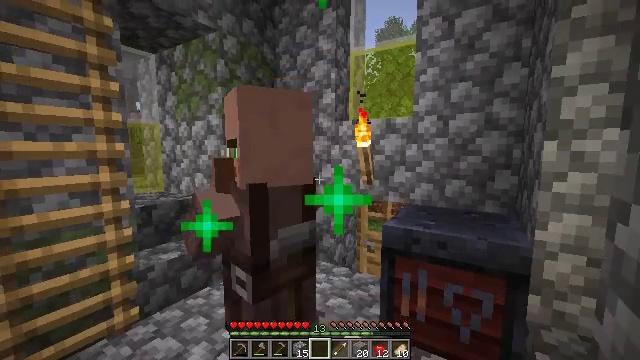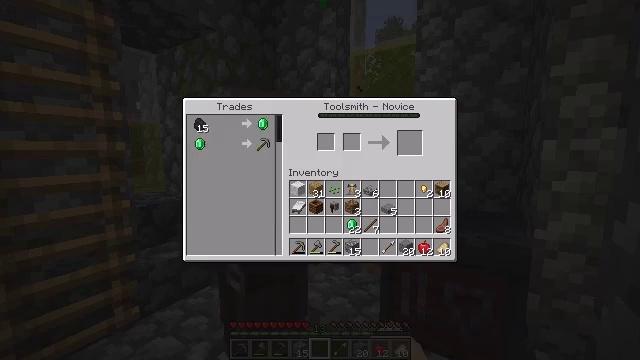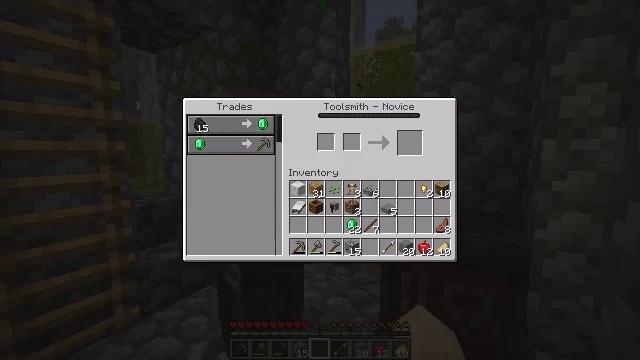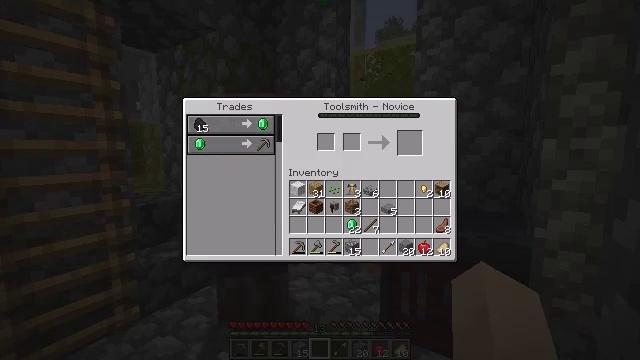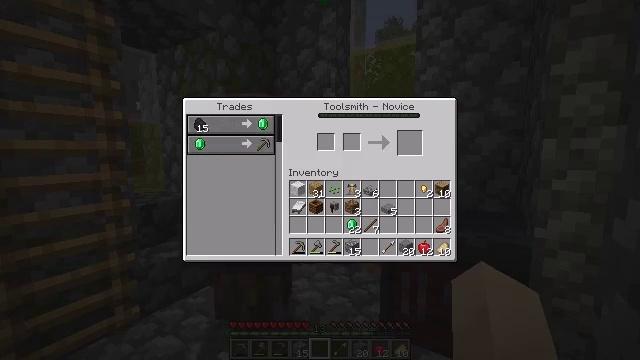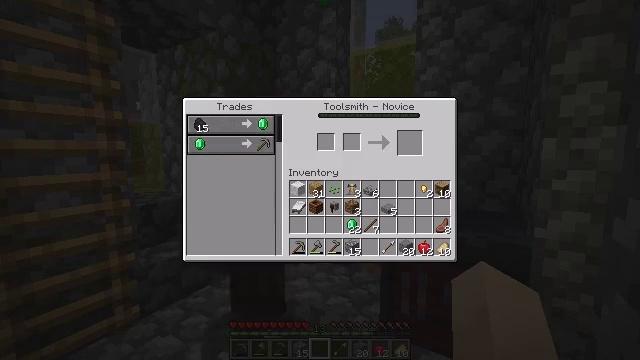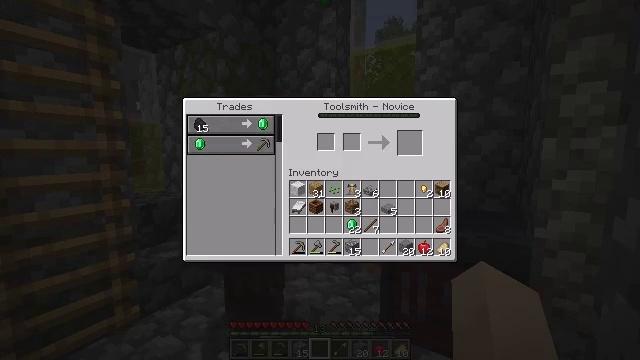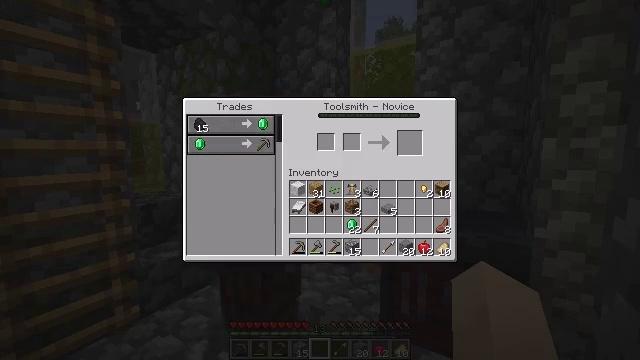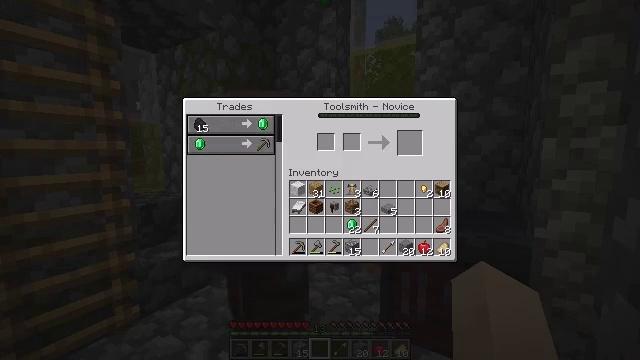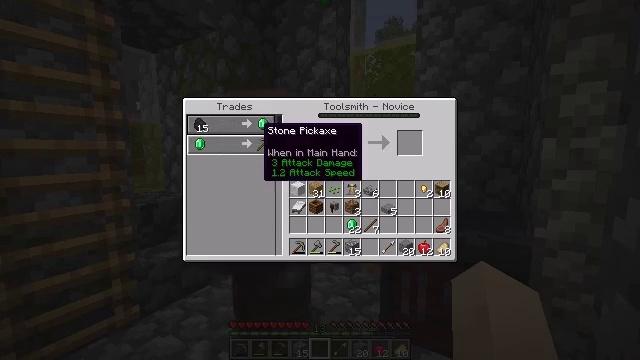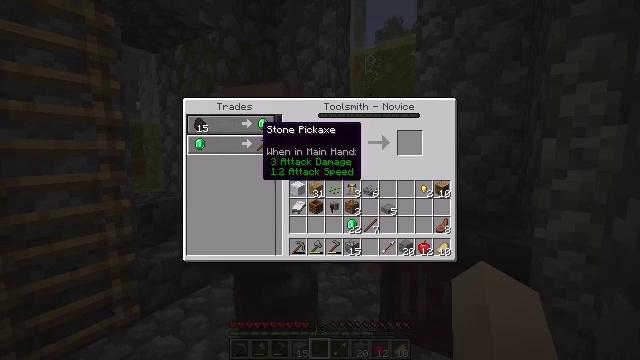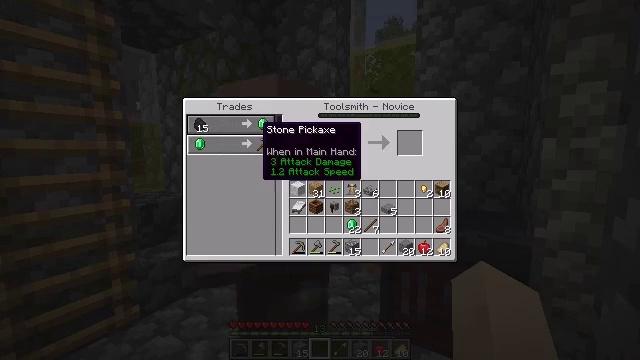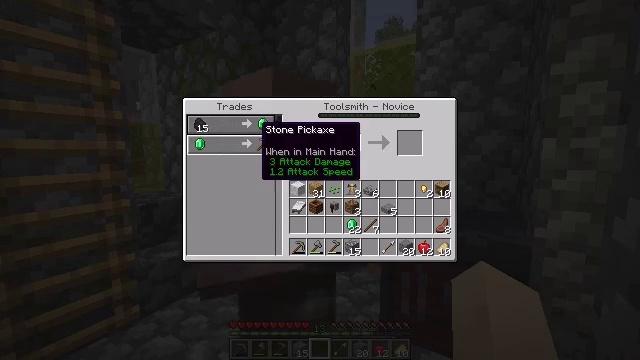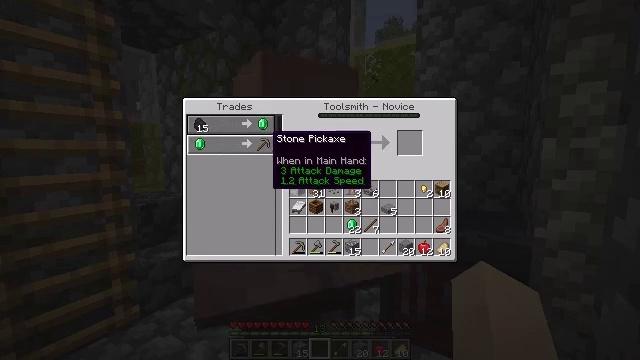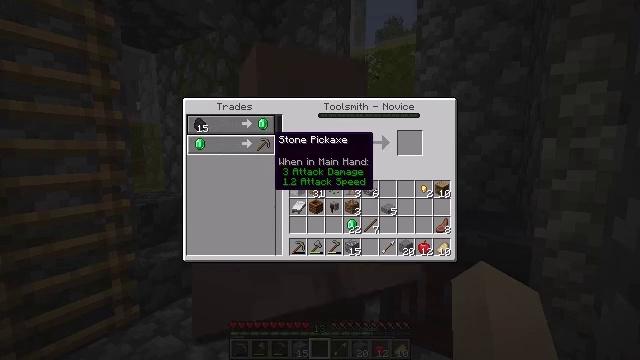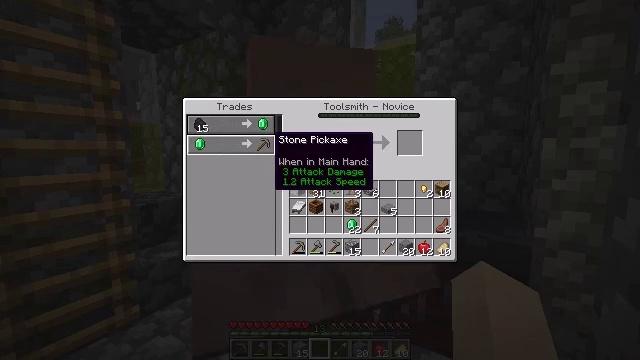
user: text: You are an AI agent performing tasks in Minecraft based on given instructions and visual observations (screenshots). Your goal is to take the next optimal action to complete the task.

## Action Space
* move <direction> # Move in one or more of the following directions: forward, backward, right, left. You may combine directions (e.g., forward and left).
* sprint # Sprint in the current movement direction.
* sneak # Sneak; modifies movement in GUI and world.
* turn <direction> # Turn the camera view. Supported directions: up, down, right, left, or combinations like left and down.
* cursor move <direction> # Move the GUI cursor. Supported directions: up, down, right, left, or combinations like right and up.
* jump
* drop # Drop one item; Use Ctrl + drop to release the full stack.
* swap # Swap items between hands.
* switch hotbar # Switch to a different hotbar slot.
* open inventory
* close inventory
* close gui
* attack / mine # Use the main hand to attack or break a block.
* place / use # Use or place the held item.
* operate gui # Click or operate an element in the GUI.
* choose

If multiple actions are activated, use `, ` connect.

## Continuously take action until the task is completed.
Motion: motion action
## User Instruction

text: Attack the smithing table to collect it.
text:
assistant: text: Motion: cursor move left and up, open gui
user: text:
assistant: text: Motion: no_op
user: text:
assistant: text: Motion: no_op
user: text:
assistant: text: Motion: no_op
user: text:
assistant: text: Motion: no_op
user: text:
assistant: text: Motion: no_op
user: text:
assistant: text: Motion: no_op
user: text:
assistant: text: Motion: cursor move left and up
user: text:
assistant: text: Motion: cursor move left and up
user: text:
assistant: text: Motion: no_op
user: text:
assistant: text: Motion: no_op
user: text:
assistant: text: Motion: no_op
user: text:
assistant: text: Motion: cursor move right and down
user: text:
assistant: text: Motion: no_op
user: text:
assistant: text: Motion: no_op
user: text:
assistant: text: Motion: no_op
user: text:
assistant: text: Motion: no_op
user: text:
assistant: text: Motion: no_op
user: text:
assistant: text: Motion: no_op
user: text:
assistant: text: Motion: no_op
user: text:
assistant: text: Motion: no_op
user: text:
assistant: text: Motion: no_op
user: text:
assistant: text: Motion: no_op
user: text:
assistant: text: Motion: no_op
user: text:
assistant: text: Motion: no_op
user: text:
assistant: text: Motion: no_op
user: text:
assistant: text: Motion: no_op
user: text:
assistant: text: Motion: no_op
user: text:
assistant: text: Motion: no_op
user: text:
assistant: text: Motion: no_op